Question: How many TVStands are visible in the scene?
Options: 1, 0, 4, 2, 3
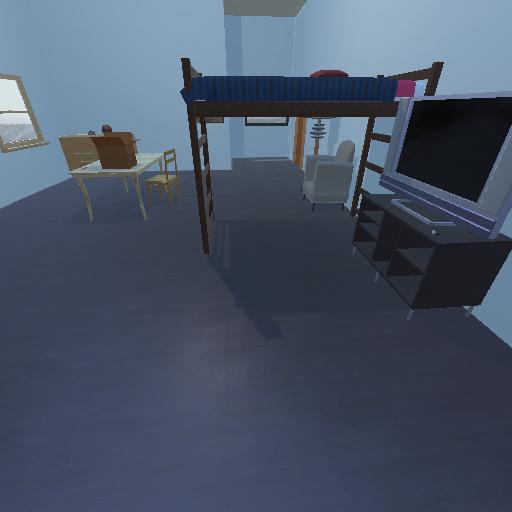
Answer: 1